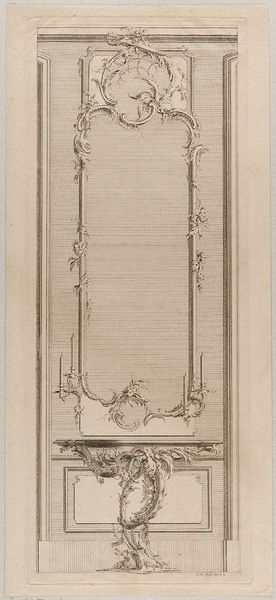
Titel: Wandspiegel mit Tisch
Künstler: Johann Wilhelm Meil
Standort: Hamburg
Institution: Museum für Kunst und Gewerbe Hamburg
Schlagwörter: spiegel, interieur, rokoko, grafik, graphik, fotografie, photographie, druckgraphik, druckgrafik, radierung, wandschmuck, kerzenhalter, kandelaber, rocaille, innendekoration, style, reproduktionen, druckerzeugnisse, muschelwerk, hausinneres, ornamentstich, vorlageblätter